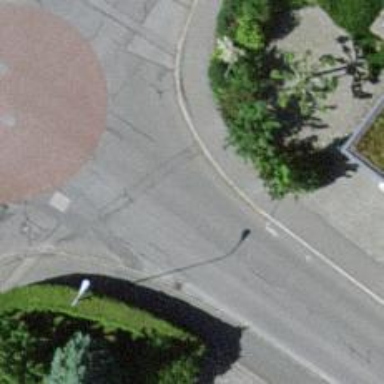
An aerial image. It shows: Asphalt sidewalk.